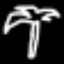
Label: palm tree